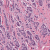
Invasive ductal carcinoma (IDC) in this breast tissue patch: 1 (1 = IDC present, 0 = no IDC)